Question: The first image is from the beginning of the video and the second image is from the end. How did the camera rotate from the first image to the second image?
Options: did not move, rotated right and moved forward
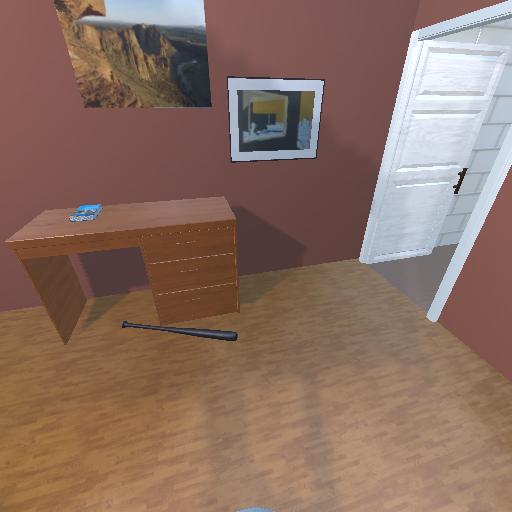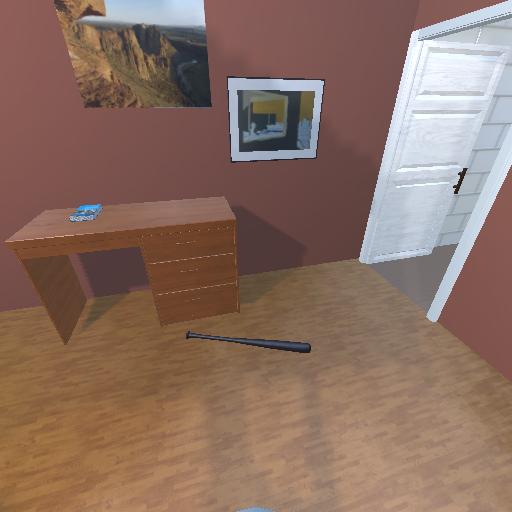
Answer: did not move